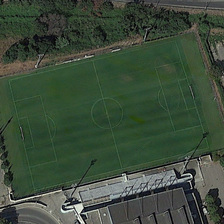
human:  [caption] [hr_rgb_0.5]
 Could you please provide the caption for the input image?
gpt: some green trees and a building are near a playground .

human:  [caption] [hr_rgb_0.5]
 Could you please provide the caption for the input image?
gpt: some green trees and a building are near a playground .

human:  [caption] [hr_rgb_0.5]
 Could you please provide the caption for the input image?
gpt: some green trees and a building are near a playground .

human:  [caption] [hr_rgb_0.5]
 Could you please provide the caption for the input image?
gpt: some green trees and a building are near a playground .

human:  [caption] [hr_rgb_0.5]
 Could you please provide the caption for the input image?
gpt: some green trees and a building are near a playground .